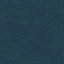
Land use / land cover: Forest